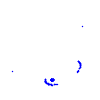
Particle: proton